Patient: sex F, age 69
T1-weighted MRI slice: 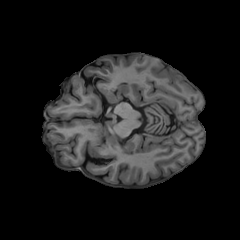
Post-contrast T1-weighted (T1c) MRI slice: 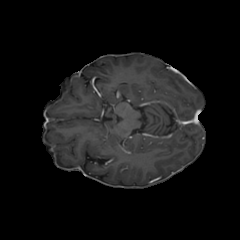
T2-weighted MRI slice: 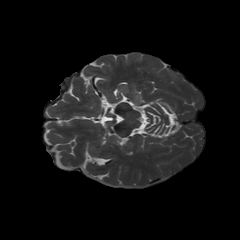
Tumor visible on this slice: no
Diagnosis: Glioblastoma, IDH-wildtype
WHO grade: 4